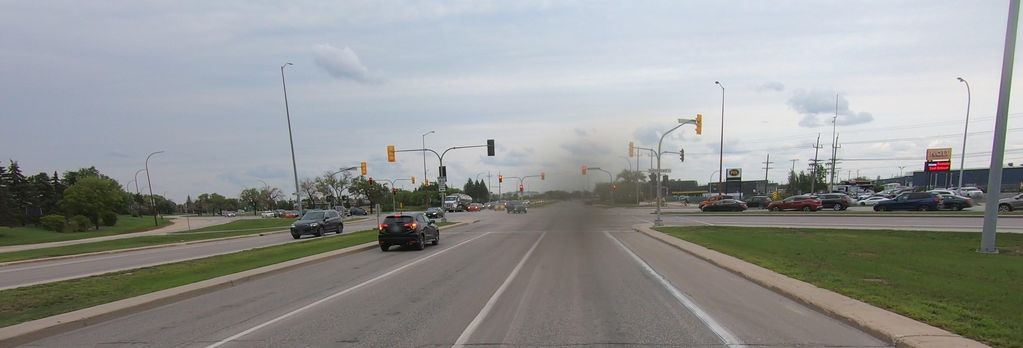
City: winnipeg